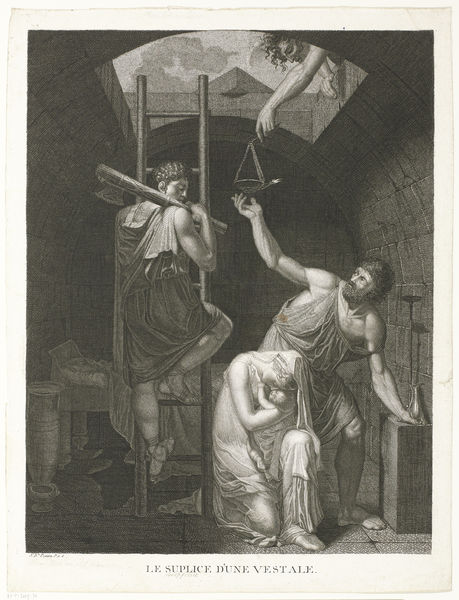
Titel: Een Vestaalse maagd met kind wordt levend begraven
Künstler: Jean-Baptiste Peytavin
Standort: Amsterdam
Institution: Rijksmuseum
Schlagwörter: dunkel, himmel, mann, nackt, weiß, frauen, menschen, frau, grau, haar, hell, lampe, licht, männer, schwarz, zeichnung, gebäude, flasche, arm, schale, stein, steine, öl, gewand, decke, kind, mutter, höhle, krug, skulptur, vase, mauer, grafik, baby, leiter, kerze, bett, keller, gewölbe, waage, wage, fuss, druck, loch, radierung, greifen, reichen, kleinkind, öffnung, öllampe, kerker, grab, jesus, axt, empfangen, block, maria, gefangener, beil, tunika, schraffierung, hacke, bauen, nehmen, bauarbeiten, werkzeuge, annehmen, vestalin, hake, lecuhter, babay, entgegennehmen, einmauern, fgebäude, suplice, radieruntg